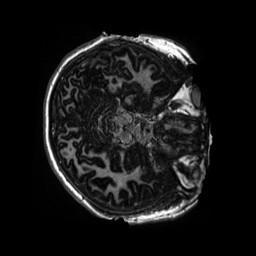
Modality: MP2RAGE
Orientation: axial
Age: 12
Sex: female
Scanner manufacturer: siemens
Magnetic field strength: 3 T
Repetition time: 4 s
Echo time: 0.00303 s